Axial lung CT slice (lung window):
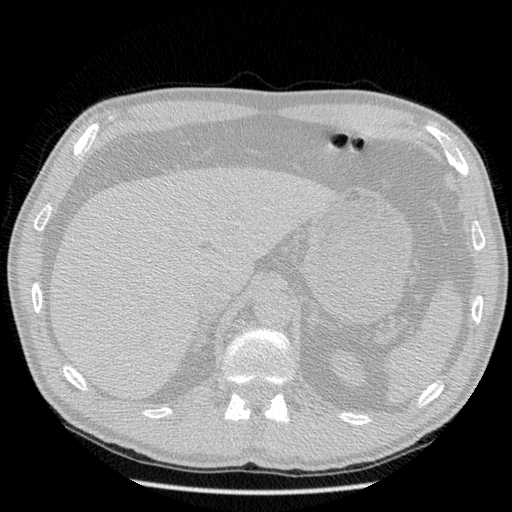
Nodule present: no